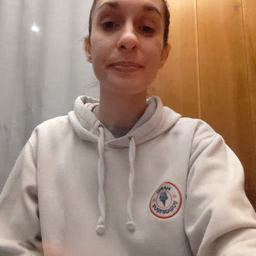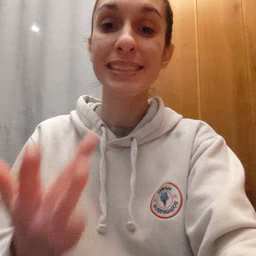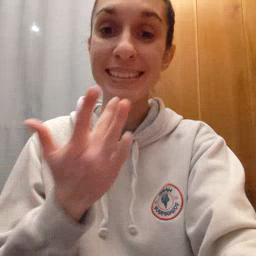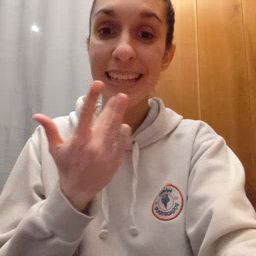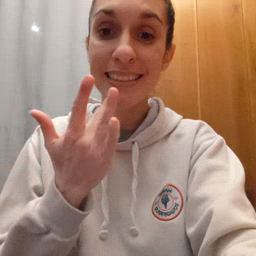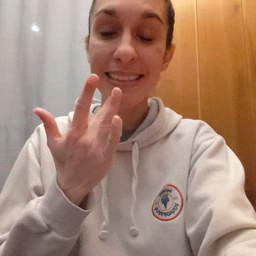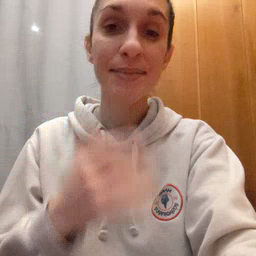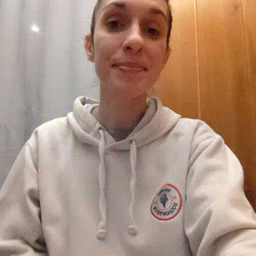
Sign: taste